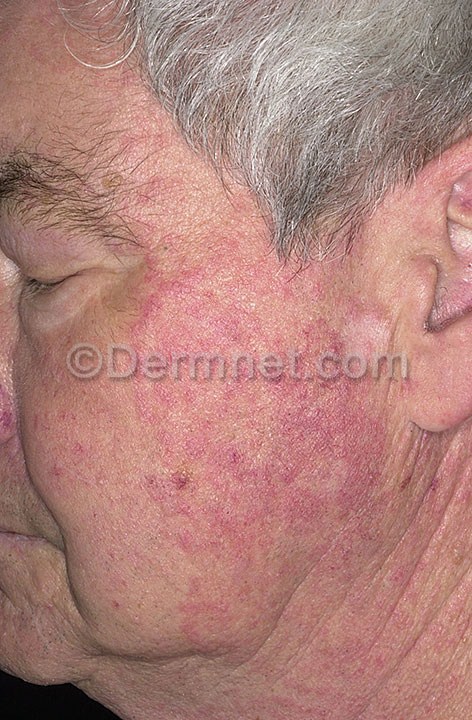
Disease: Tinea Ringworm Candidiasis and other Fungal Infections